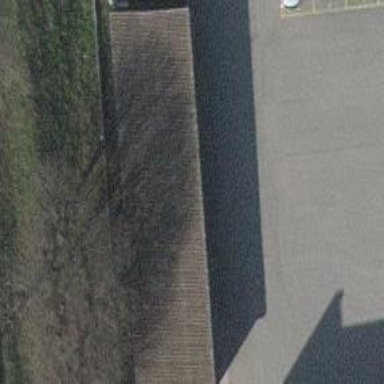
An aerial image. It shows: View of roof of building.